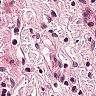
Metastatic tissue present: no